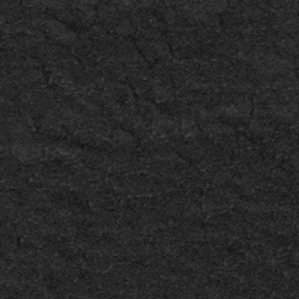
Label: frost